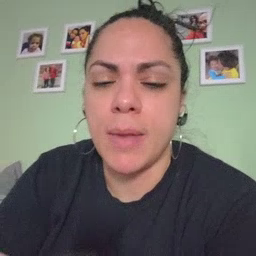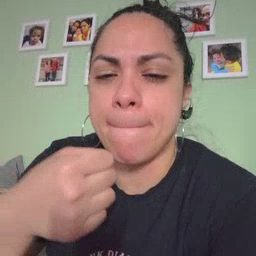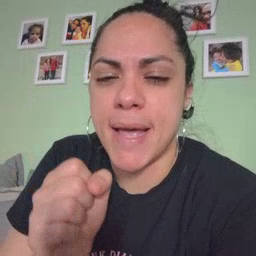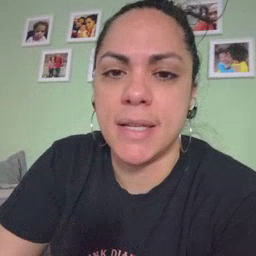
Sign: make